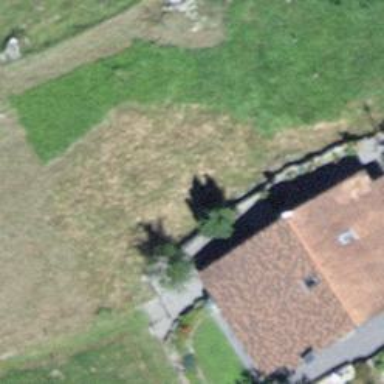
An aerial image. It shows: Cabin.